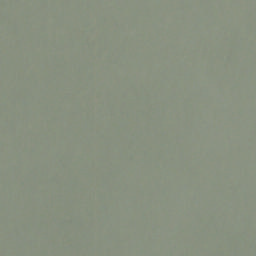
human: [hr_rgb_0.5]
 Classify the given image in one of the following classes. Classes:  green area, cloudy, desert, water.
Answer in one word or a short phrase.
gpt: cloudy